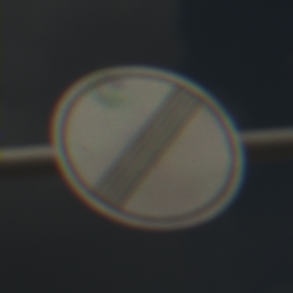
Verkehrszeichen: EndeSaemtlicherBegrenzungen
Umgebung: Outdoor, Beach
Tageszeit: MorningAfternoon
Wetter: PartlyCloudy
Licht: Natural
Jahreszeit: NotSpecified
Kontrast: HighContrast